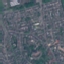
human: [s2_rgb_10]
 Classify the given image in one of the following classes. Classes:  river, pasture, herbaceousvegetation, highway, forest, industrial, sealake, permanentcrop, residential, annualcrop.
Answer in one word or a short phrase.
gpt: Residential